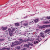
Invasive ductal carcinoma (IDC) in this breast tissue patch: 0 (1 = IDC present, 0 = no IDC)